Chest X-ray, PA view. Patient: 62 years old, sex F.
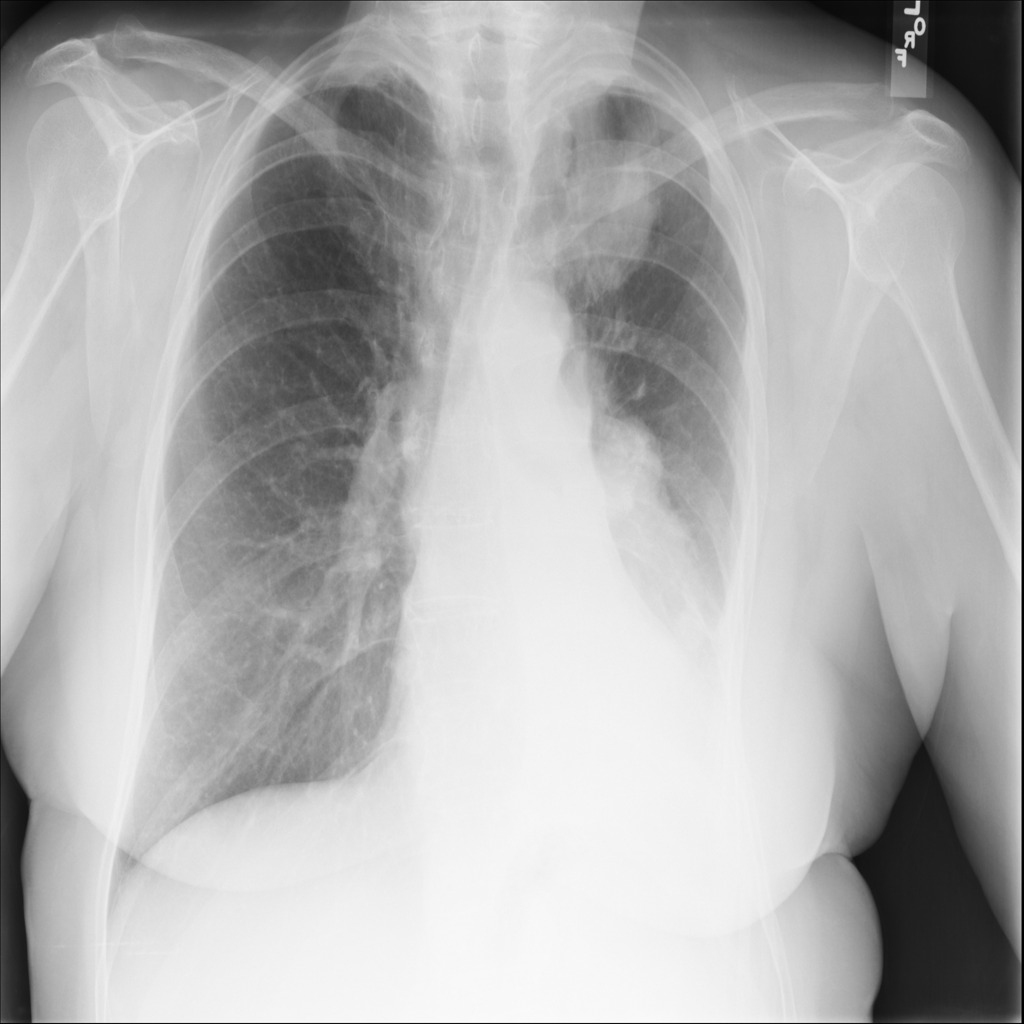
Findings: Atelectasis, Mass